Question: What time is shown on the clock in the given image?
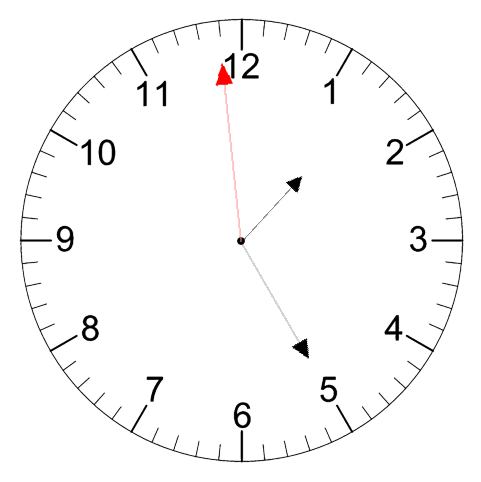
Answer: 01:24:59